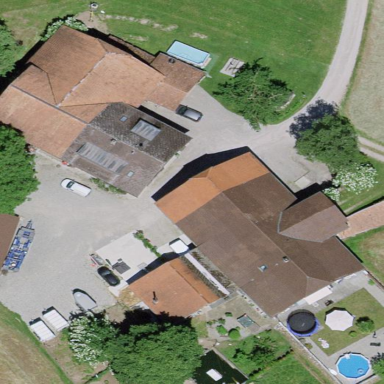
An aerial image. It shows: Farmyard area.